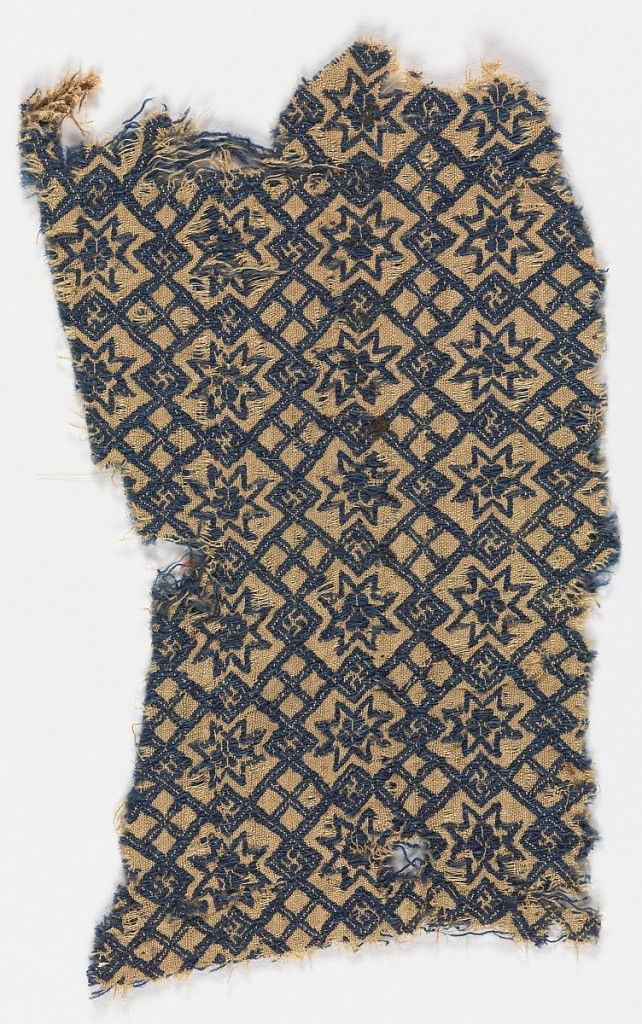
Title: Fragment
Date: possibly 13th century
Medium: silk, wool Technique; plain weave with supplementary wefts
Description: Interlocking squares containing stars in blue on tan.